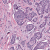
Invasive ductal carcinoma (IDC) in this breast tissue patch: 1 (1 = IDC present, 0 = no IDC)